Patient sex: F
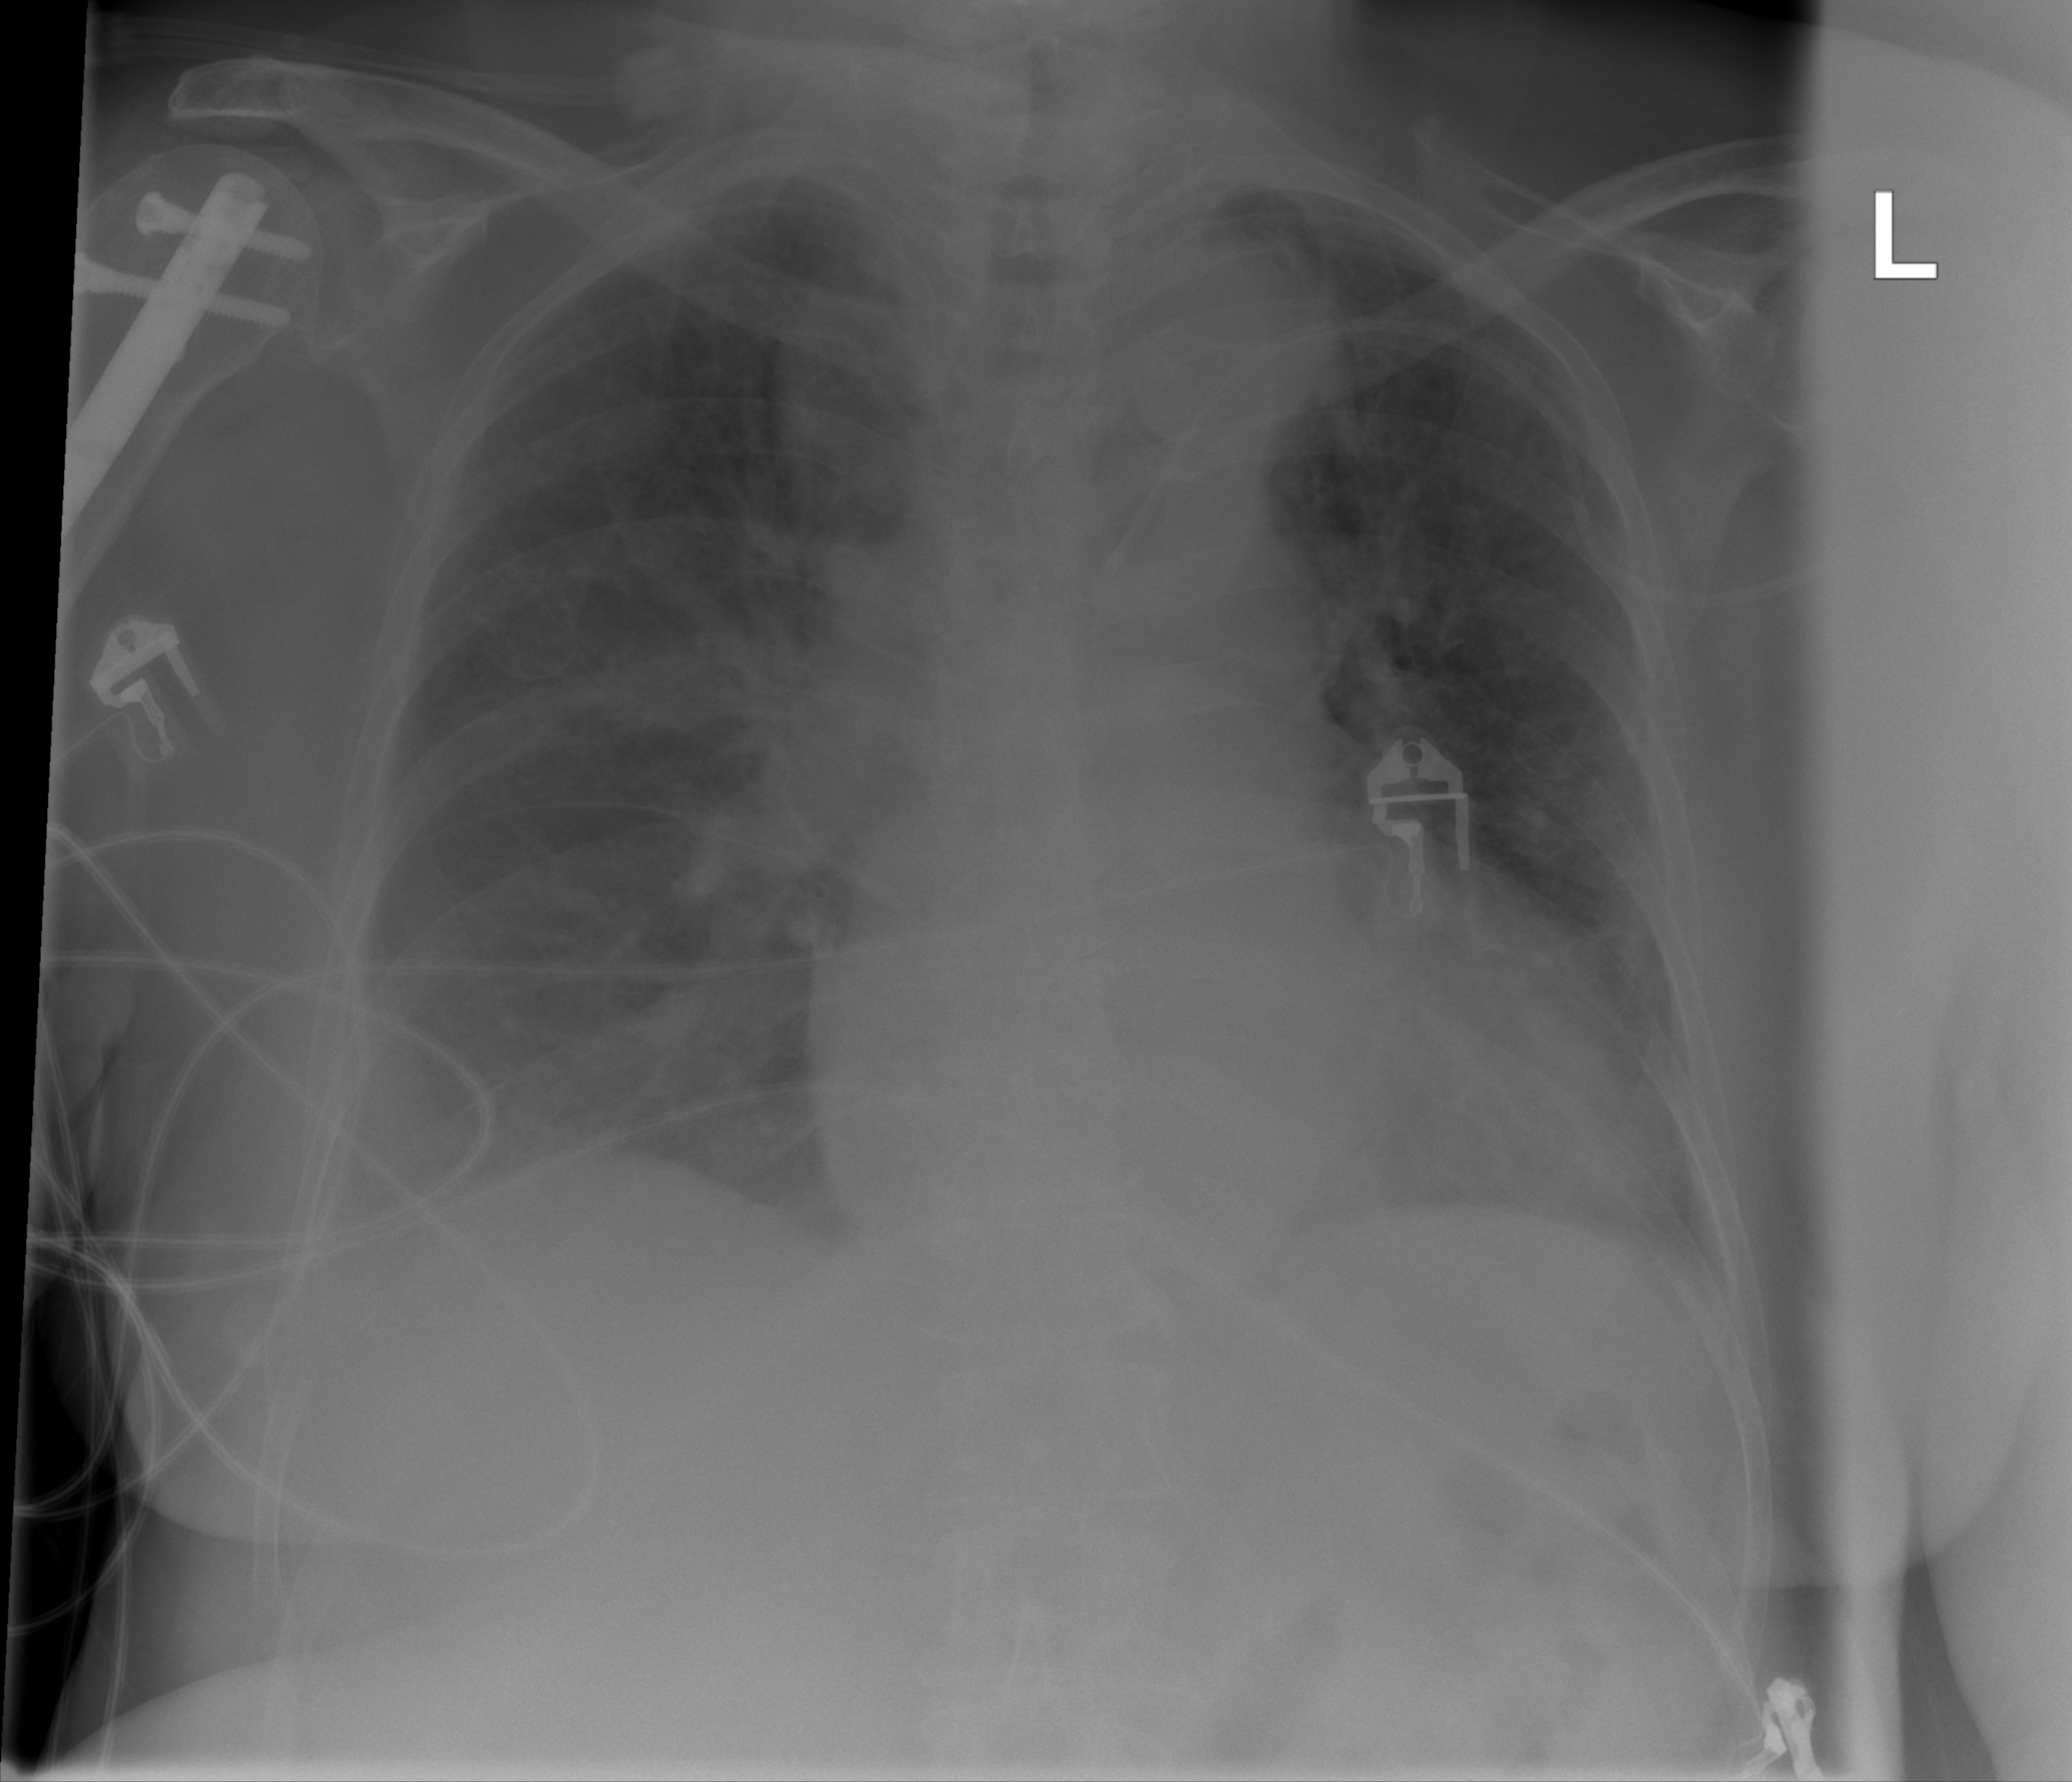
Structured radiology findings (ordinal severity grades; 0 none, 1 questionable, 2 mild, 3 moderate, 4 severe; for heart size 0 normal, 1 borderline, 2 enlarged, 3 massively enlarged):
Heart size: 0
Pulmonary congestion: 2
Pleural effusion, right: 2
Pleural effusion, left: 1
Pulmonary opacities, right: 0
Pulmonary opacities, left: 0
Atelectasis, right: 0
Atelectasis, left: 0